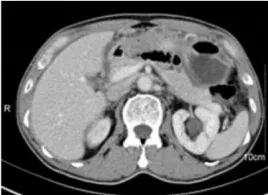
Pathology and imaging data of patient 3. The CT of the patient at the first examination.
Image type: radiology (ct)